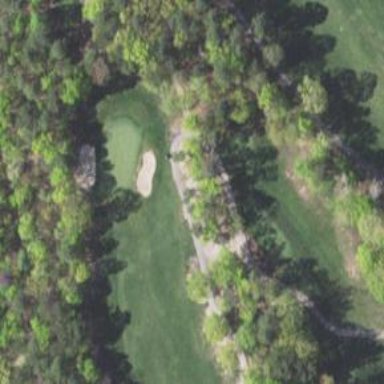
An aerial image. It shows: Path for both roads and golfers.